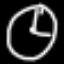
Label: clock